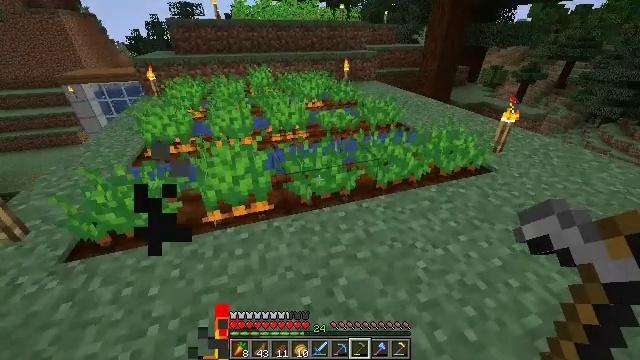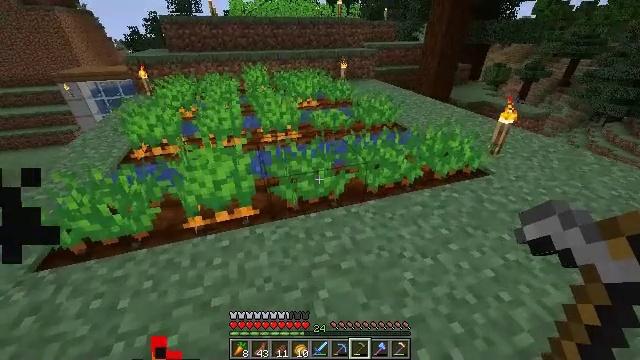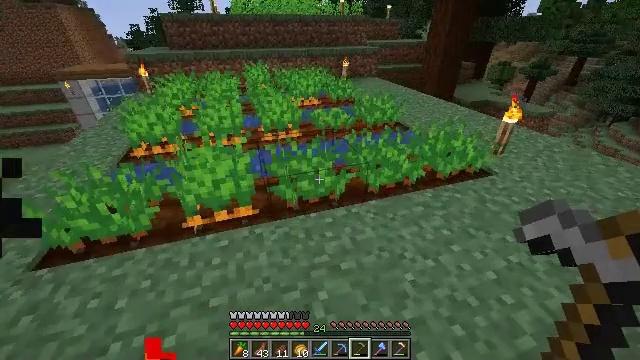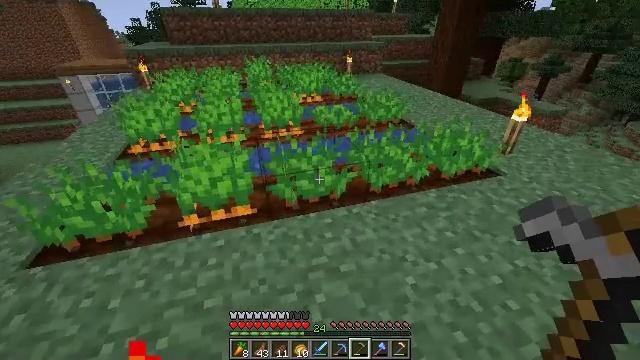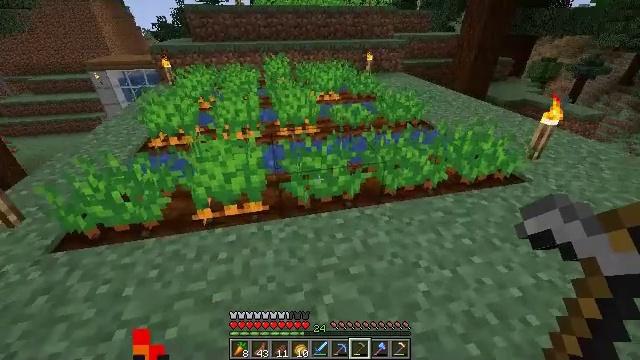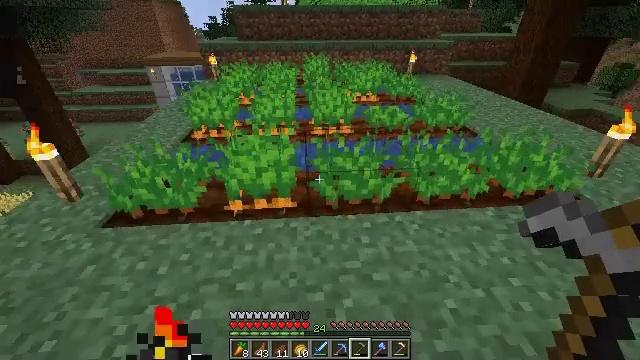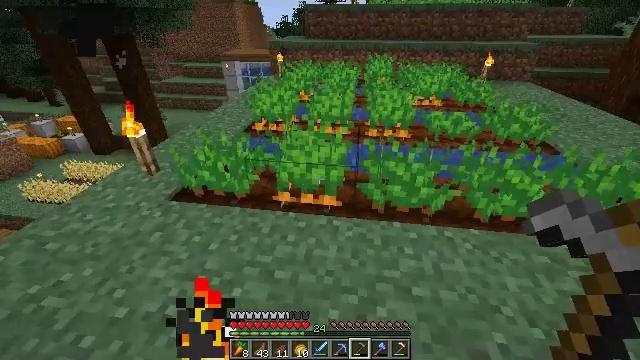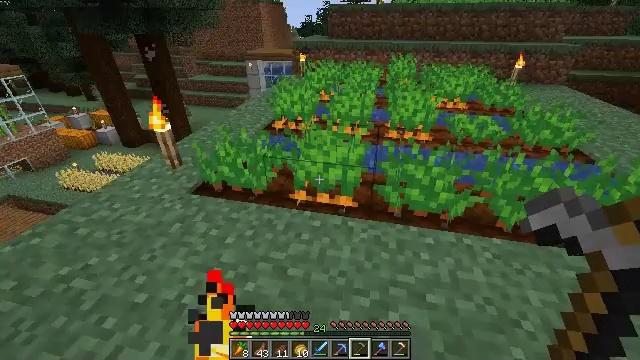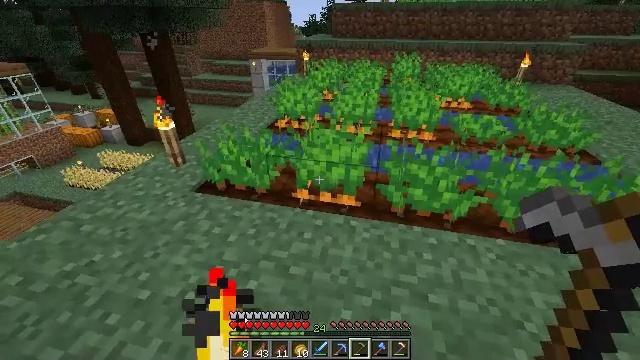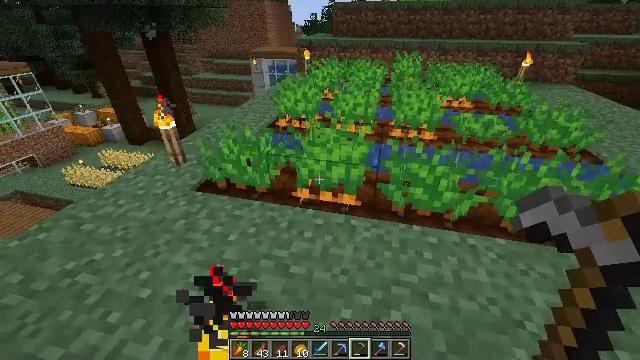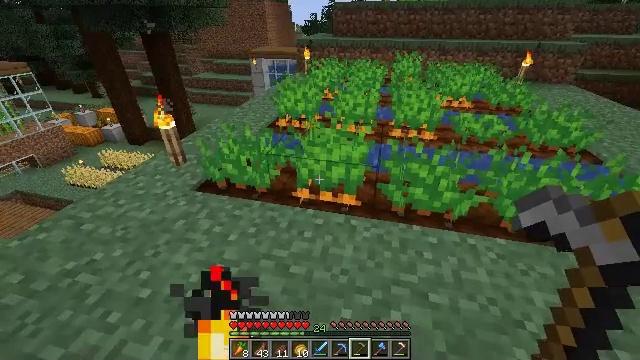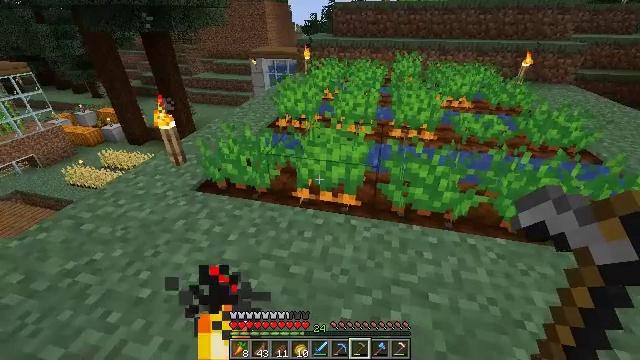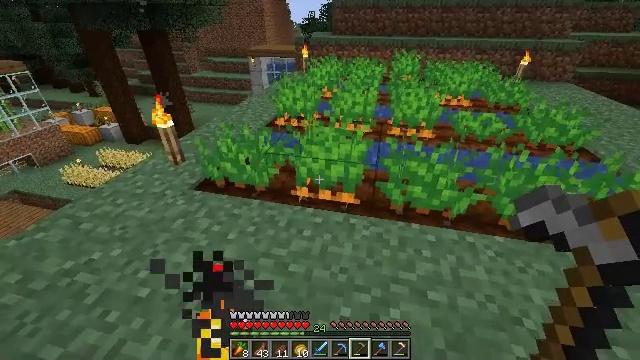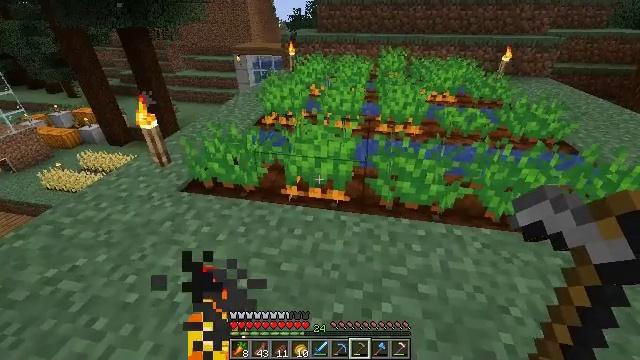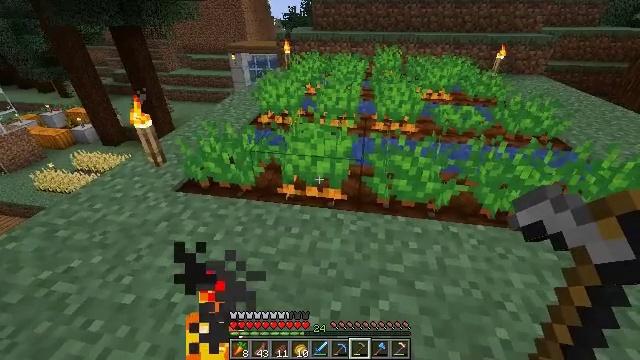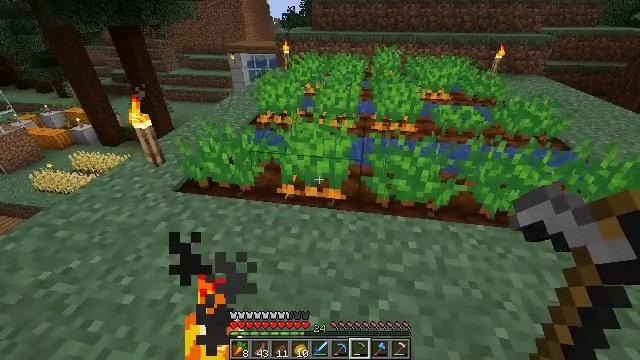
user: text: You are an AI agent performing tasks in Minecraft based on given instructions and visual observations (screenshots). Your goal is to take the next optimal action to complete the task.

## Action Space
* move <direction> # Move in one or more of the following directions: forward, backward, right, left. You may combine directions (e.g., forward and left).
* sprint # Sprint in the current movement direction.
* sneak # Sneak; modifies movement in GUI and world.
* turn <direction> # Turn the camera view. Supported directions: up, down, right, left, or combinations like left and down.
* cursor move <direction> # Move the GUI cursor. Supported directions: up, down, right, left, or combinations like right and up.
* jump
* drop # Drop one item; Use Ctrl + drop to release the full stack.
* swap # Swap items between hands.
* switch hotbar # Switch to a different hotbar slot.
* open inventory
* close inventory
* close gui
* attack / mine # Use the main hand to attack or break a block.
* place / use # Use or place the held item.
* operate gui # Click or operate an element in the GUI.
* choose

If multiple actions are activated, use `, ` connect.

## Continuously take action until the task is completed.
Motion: motion action
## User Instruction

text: Retrieve carrots by attacking the plant.
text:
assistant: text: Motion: no_op
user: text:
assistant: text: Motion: no_op
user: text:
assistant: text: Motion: no_op
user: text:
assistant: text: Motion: turn left
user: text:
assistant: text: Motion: turn left
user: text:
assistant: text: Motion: turn left
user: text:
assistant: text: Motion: turn left
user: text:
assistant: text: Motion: no_op
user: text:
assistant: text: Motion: no_op
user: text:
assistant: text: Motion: no_op
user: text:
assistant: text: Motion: no_op
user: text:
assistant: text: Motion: no_op
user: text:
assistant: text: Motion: turn right
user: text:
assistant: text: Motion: no_op
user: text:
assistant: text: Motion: no_op
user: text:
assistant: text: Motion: attack / mine
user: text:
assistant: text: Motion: attack / mine
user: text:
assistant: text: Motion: move forward
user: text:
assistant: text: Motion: move forward
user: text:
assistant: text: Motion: move forward
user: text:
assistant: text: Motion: move forward
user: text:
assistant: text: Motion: move forward, turn left and up
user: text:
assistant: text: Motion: move forward, turn left and up
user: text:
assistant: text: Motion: move forward, turn left and up
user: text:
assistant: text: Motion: turn left
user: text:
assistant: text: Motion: no_op
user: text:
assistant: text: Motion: turn left
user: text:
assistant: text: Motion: no_op
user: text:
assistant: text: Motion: no_op
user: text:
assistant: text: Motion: turn right